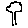
Label: tree